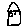
Label: house